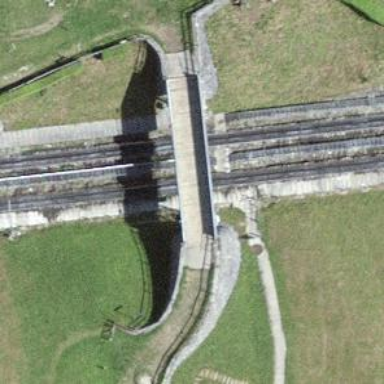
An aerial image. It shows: Railway halt station for public transport.